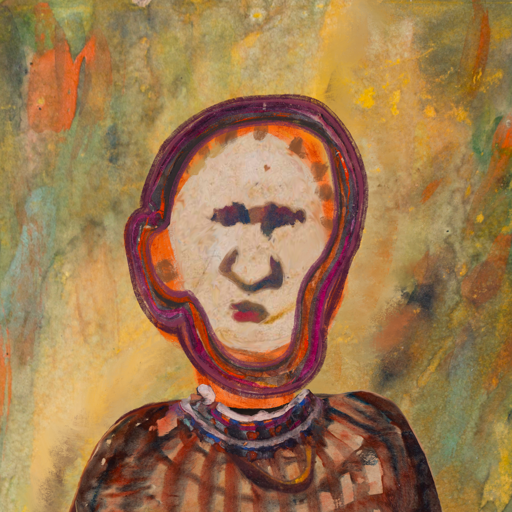
Background: Comrade, Head And Neck Front: Rupkatha, Face Front: In_The_Sun, Bust: Orphan, Hair Front: Hypocrite, Head Accessory: Blank, Second Necklace: Comrade, Necklace: Hypocrite_1, Baby: Blank